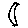
Label: moon